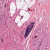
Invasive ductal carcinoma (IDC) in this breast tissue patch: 0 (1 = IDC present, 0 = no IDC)